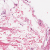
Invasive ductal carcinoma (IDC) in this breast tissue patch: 0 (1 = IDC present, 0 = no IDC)